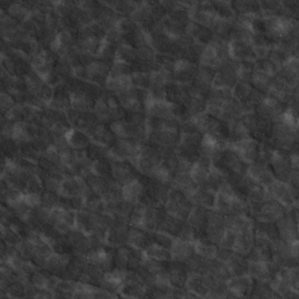
Label: non_frost